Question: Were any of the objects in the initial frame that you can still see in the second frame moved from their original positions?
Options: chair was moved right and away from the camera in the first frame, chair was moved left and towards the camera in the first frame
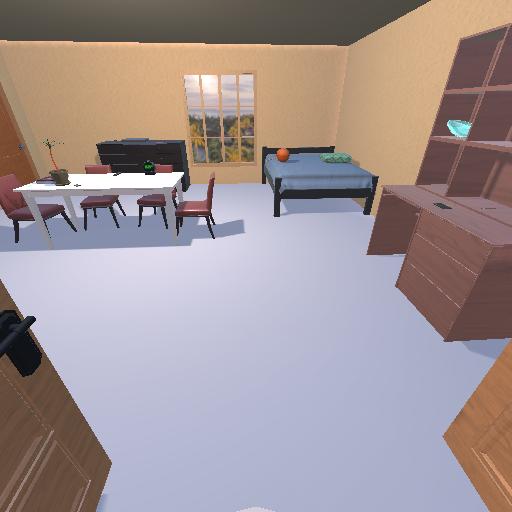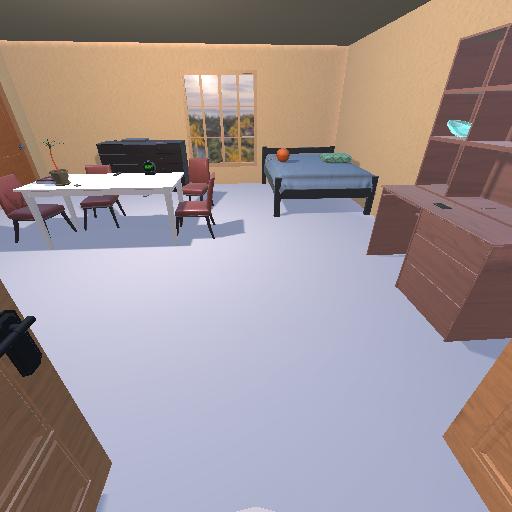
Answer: chair was moved right and away from the camera in the first frame